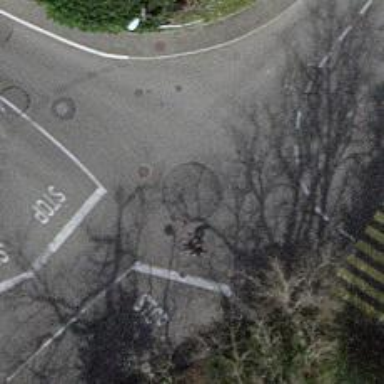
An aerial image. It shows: Mini roundabout on the road.